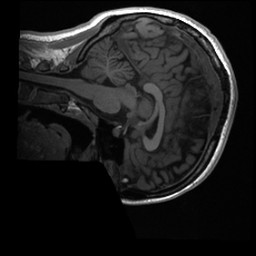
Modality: T1w
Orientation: sagittal
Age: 18
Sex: female